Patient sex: M
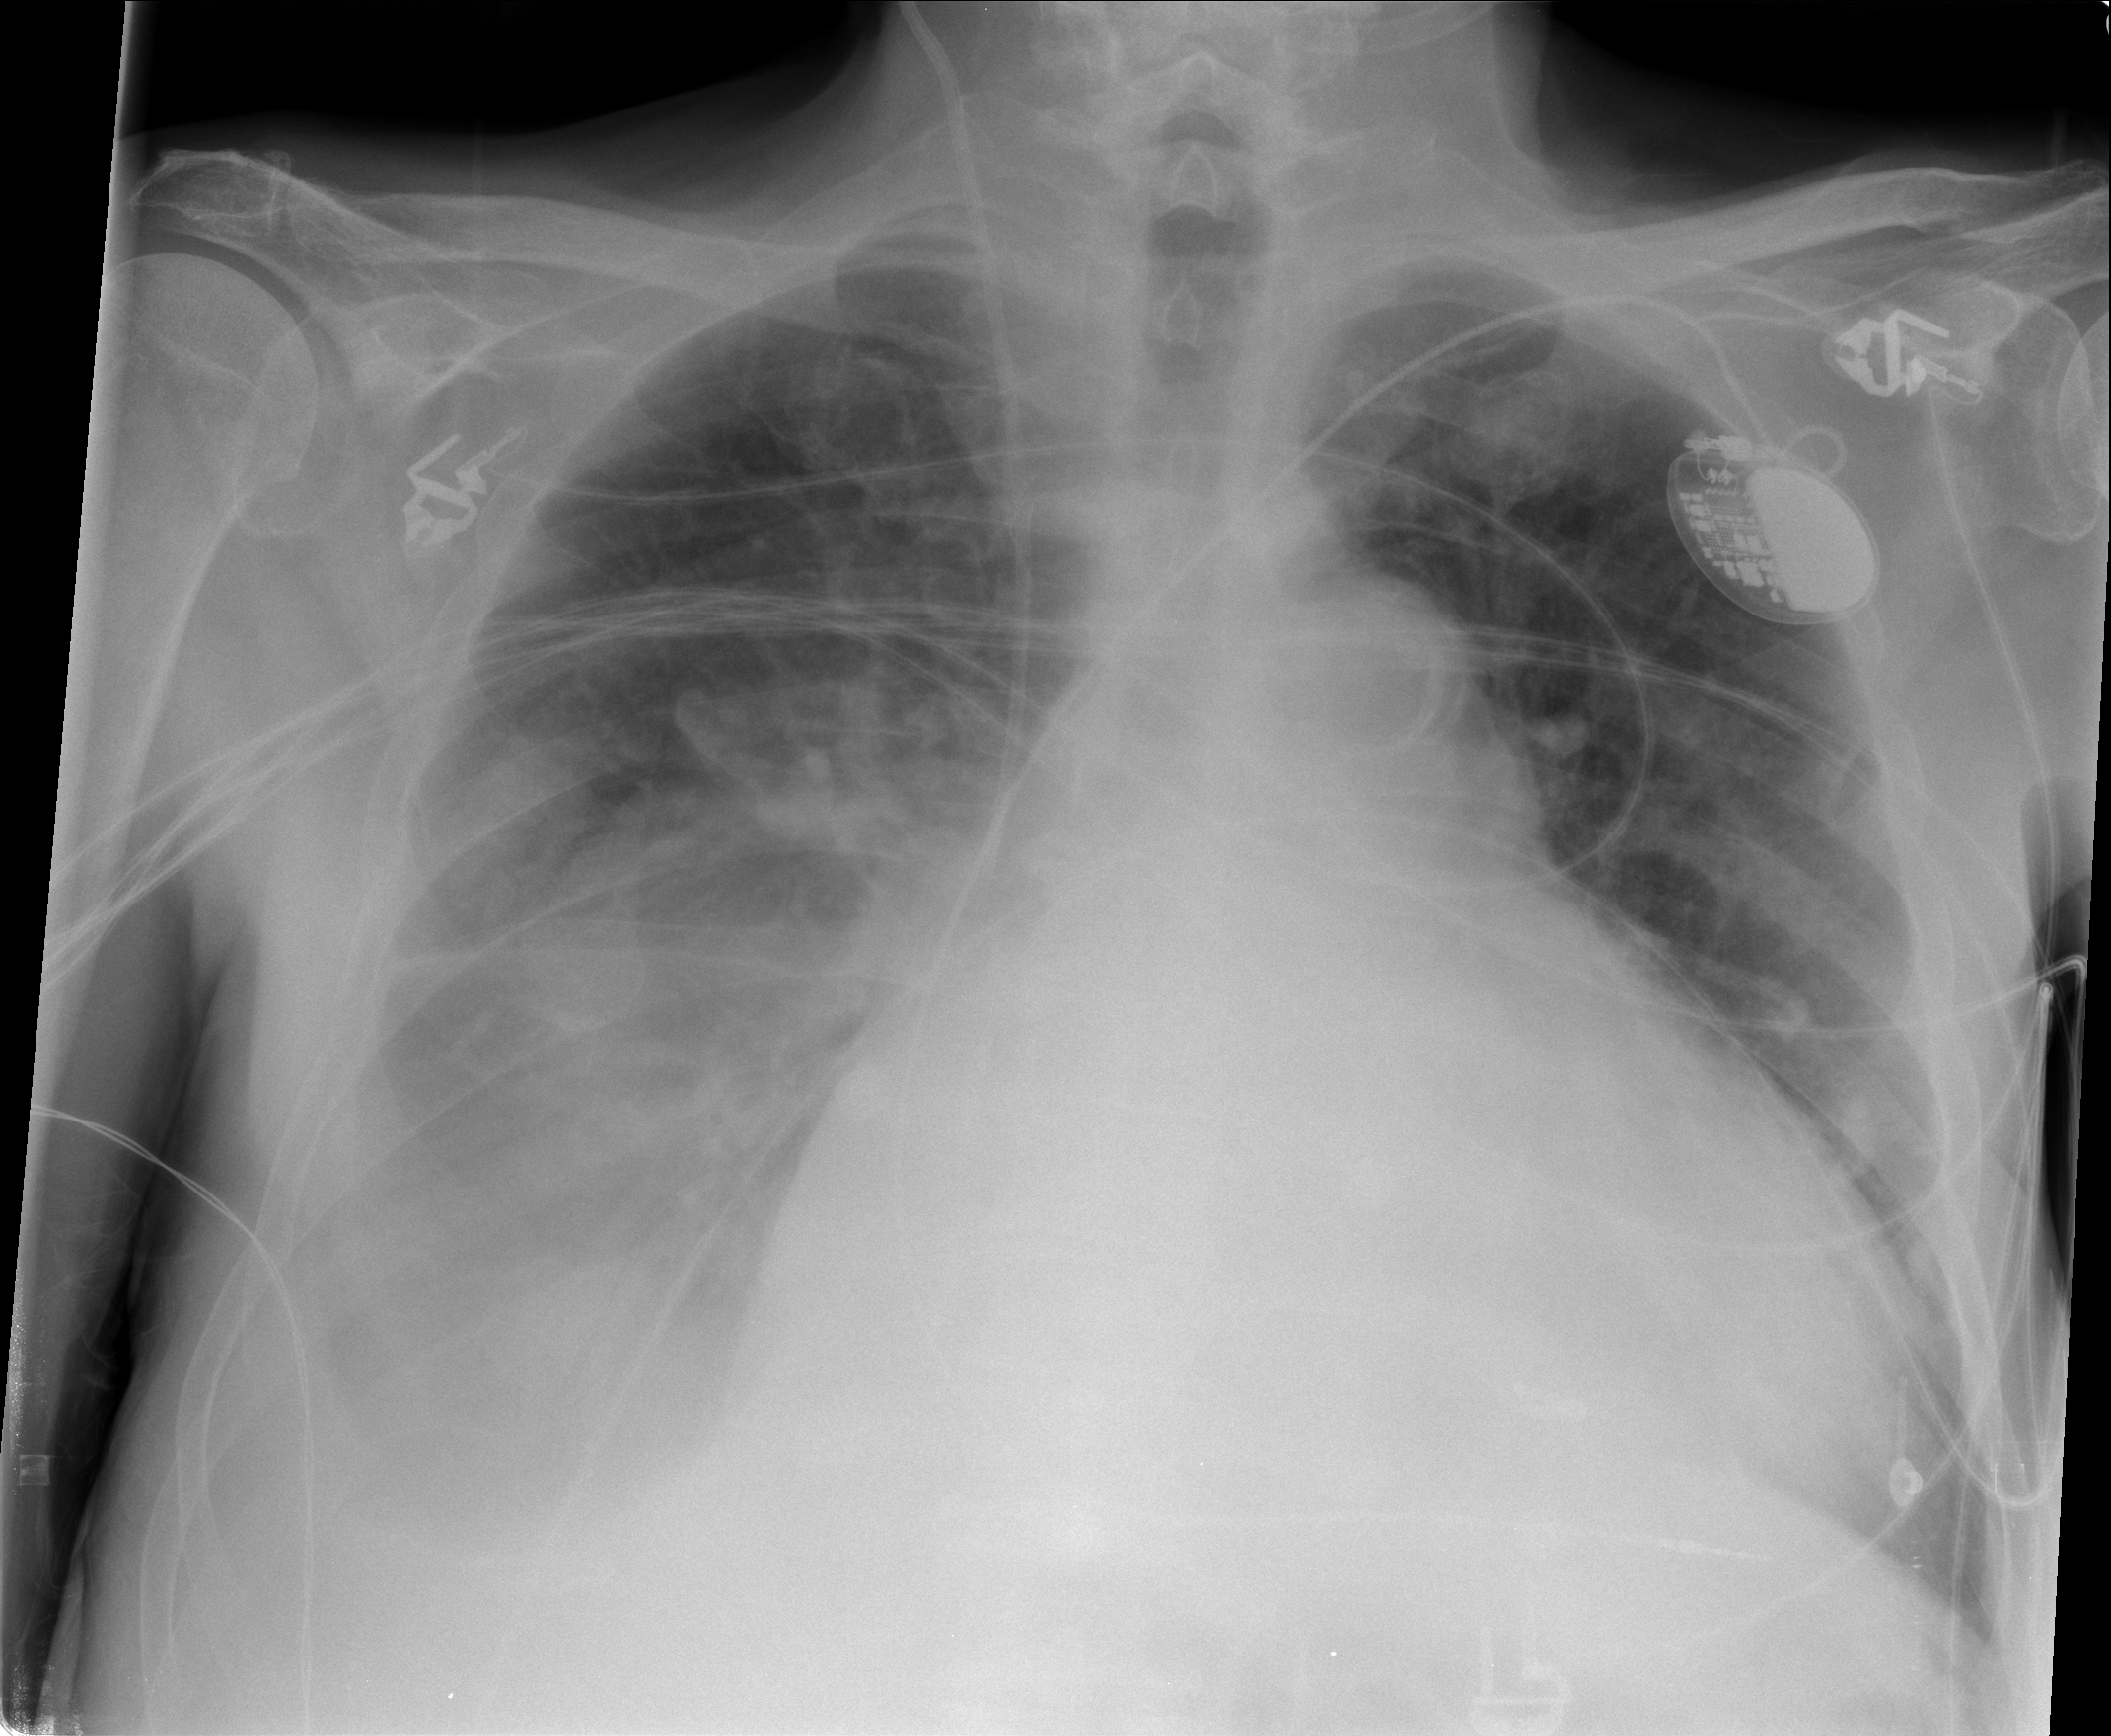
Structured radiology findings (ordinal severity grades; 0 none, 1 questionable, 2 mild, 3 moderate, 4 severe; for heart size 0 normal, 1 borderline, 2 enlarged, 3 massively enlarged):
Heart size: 3
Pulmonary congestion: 2
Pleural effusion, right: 3
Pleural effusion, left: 0
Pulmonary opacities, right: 0
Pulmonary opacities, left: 0
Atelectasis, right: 2
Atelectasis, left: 2